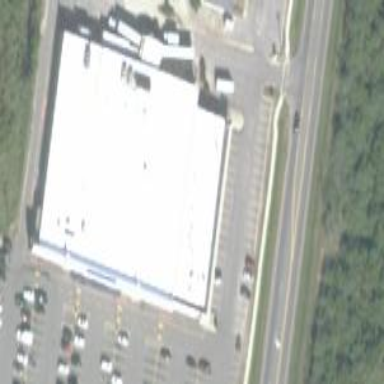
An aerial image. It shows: Flat roofed retail building that is supermarket.